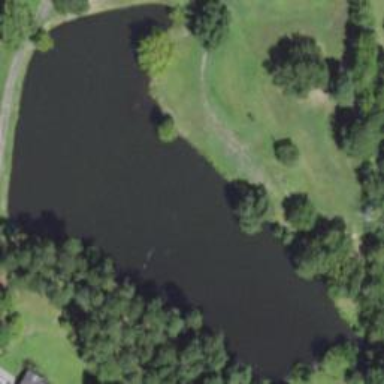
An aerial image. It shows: Lake with natural water.